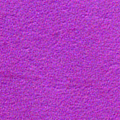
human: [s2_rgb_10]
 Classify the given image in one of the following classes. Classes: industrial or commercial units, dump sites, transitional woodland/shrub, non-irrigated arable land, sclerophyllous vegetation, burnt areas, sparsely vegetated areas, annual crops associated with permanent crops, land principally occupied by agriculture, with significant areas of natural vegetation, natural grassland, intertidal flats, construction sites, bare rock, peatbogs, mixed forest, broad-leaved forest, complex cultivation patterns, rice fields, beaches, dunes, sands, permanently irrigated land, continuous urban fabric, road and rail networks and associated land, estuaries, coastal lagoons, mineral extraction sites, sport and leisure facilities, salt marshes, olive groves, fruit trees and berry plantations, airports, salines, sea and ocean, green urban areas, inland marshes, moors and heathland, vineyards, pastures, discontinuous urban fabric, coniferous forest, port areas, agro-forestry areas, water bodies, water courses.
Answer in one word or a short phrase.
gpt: sea and ocean